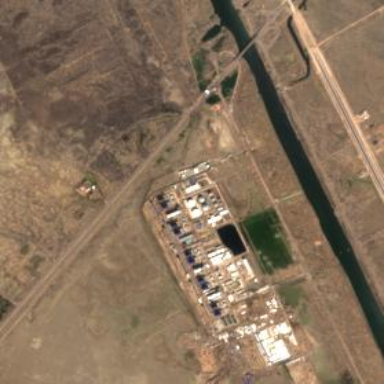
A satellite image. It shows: Industrial area with gas and oil power plant.